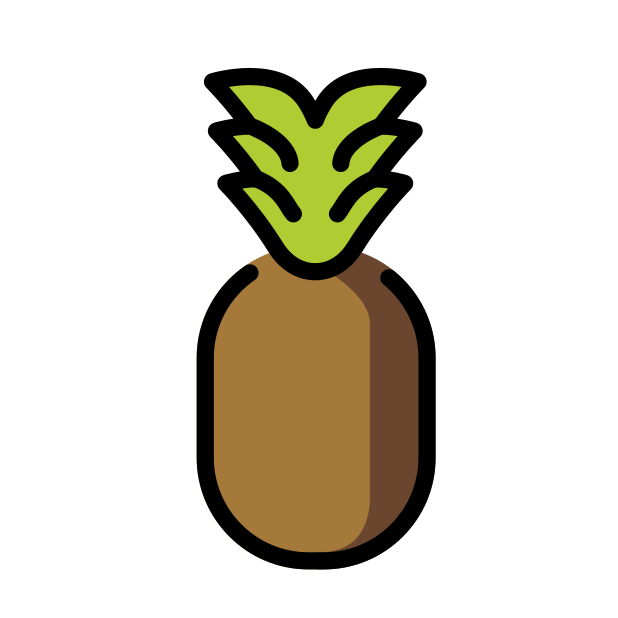
Emoji: 🍍
Name: pineapple
Unicode: 0x1f34d